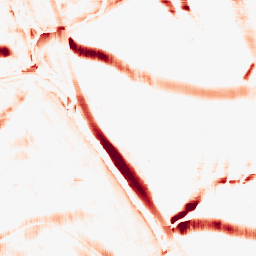
Category: morphological
Decomposition family: morphological_rect
Decomposition parameters: operation: opening
width: 20
height: 20
Upsampling method: lanczos
Upsampling parameters: scale: 4
Upsampling scale: 4